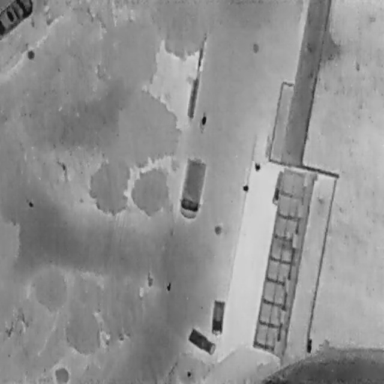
There are three OtherVehicles in the infrared image.